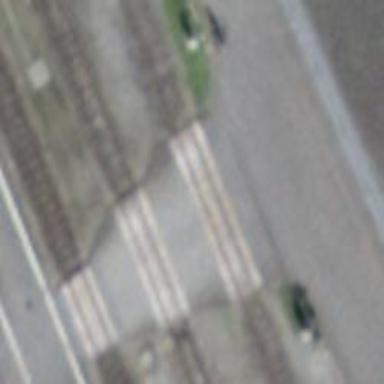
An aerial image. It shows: Level crossing along the railway.